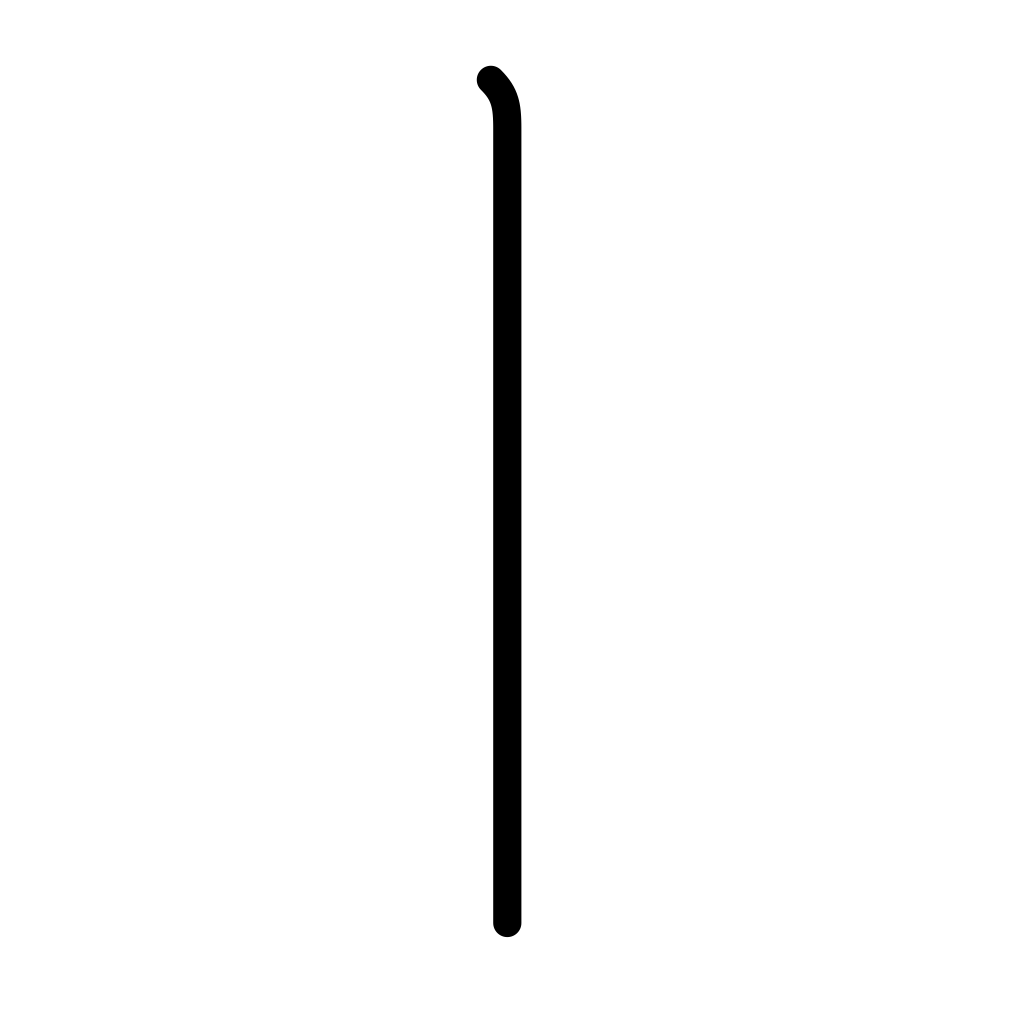
Meaning: number one, line